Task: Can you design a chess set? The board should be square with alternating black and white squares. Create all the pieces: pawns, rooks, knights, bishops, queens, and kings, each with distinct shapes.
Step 630:
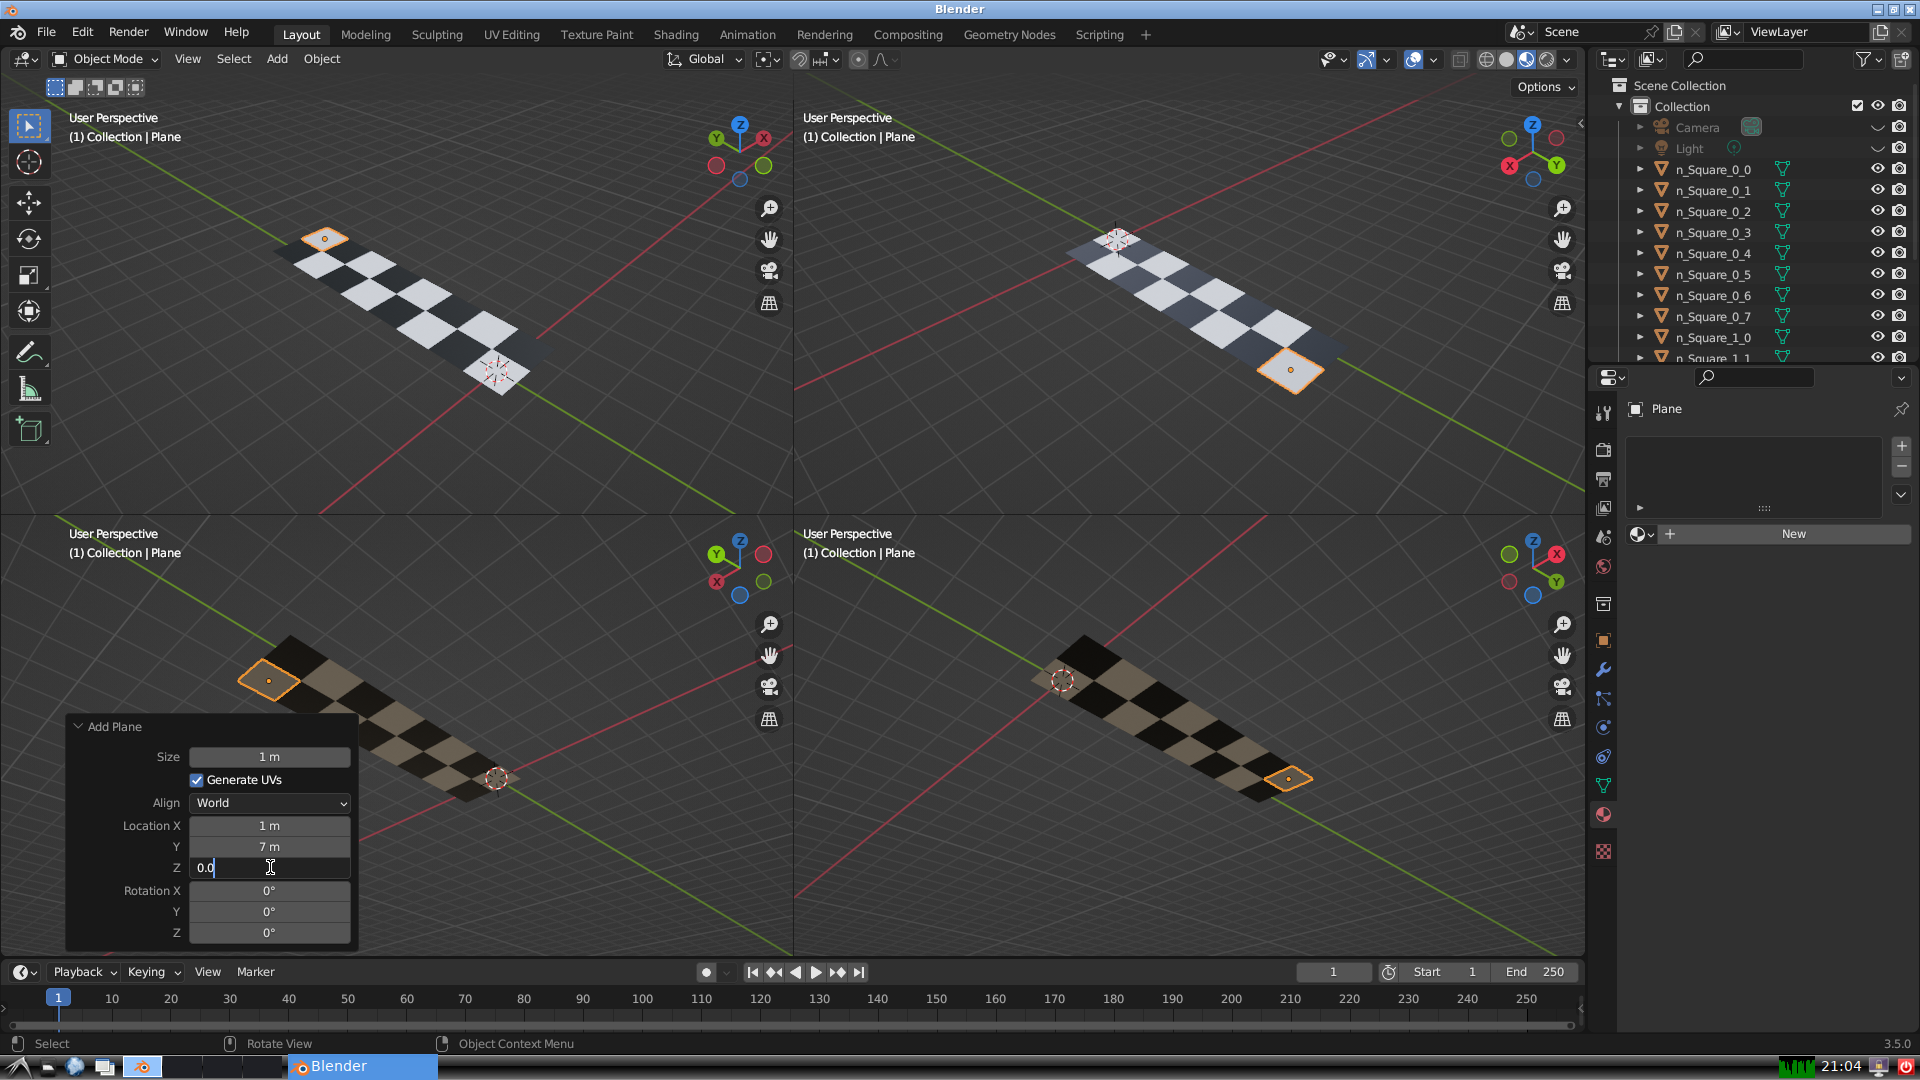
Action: {"key_press": ['Return']}